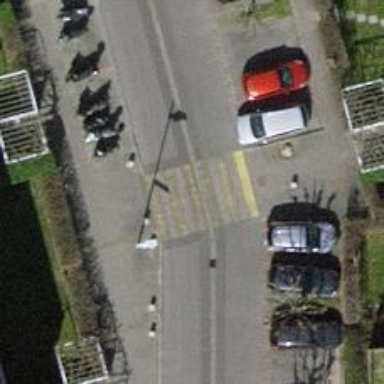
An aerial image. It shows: Marked road crossing.